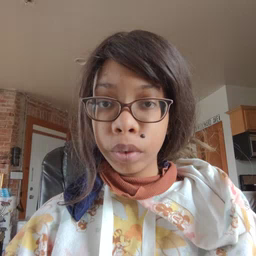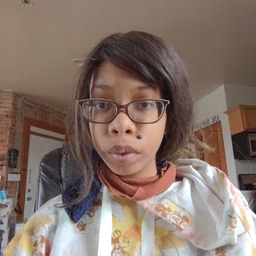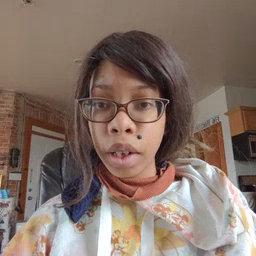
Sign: hate